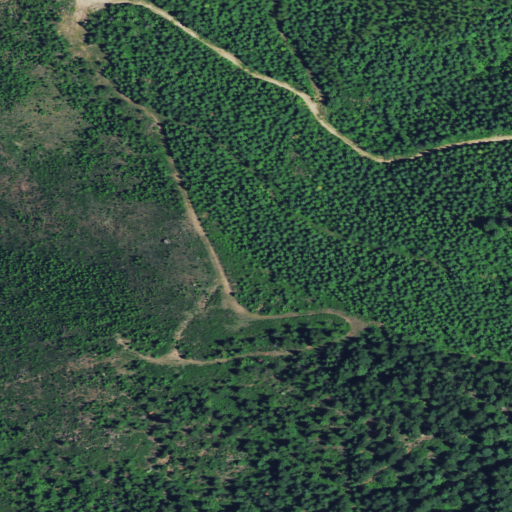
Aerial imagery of mountain in Idaho named Buck Butte containing evergreen forest and shrub